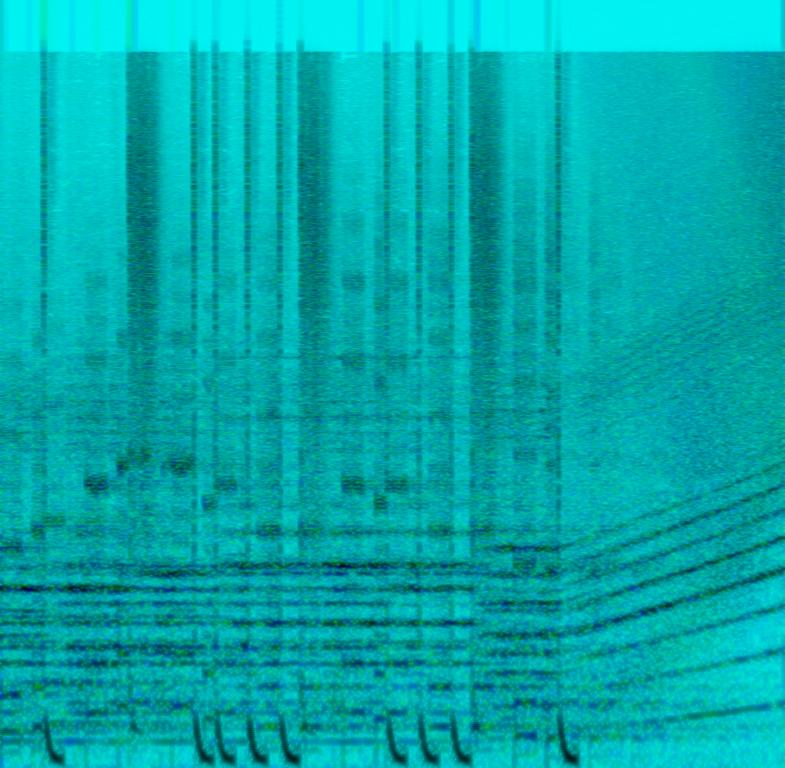
This is a dubstep piece. The rhythmic background consists of a hard-hitting electronic drum beat. A high-pitched synth is playing the main melody while a choir sample is played in the background for the chords. There is a high energy atmosphere in the piece. It could be played at nightclubs. This piece could also take place in DJ setlists.